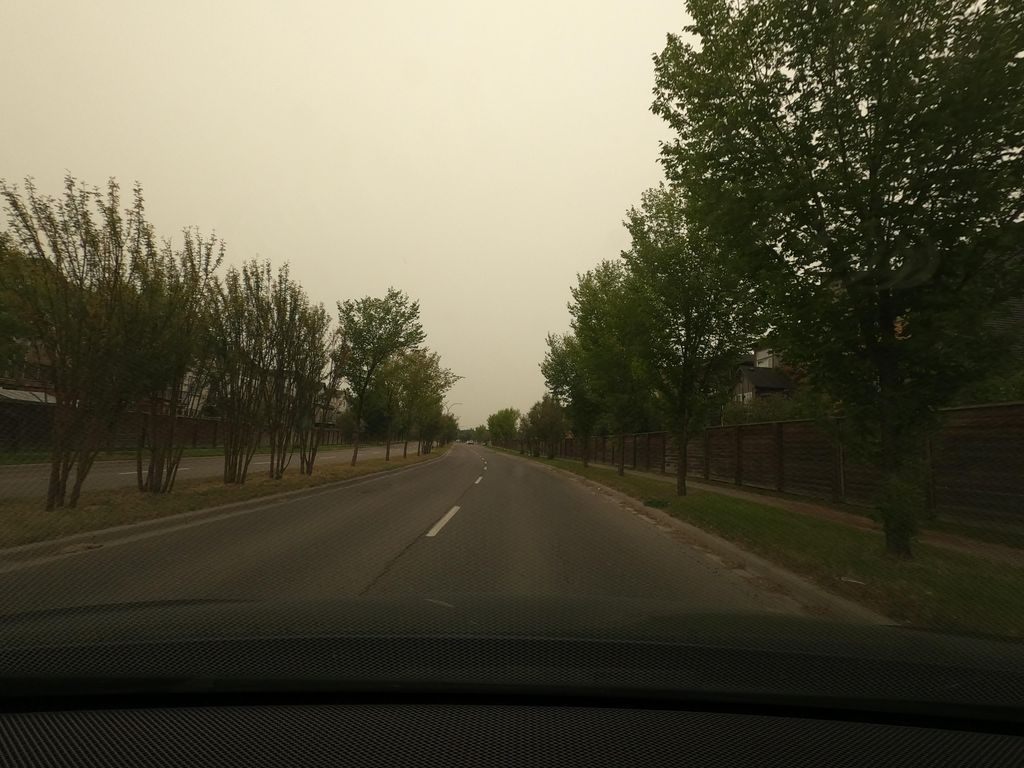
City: calgary